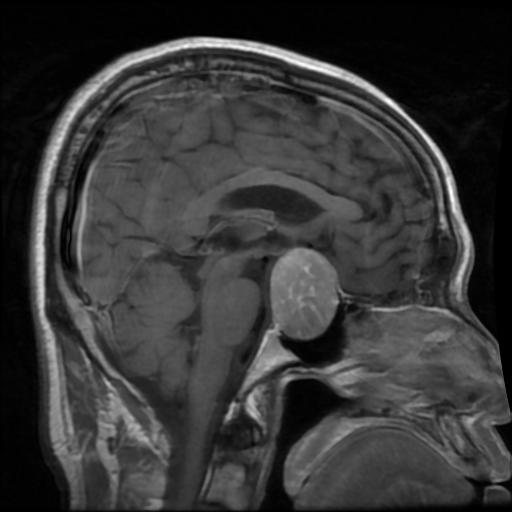
Label: pituitary